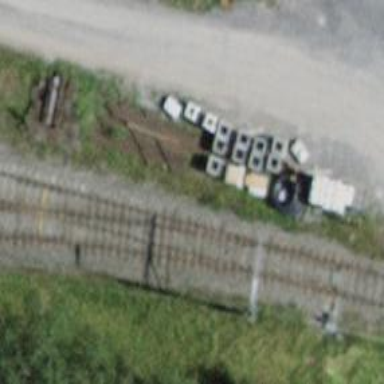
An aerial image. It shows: Railway yard in service.